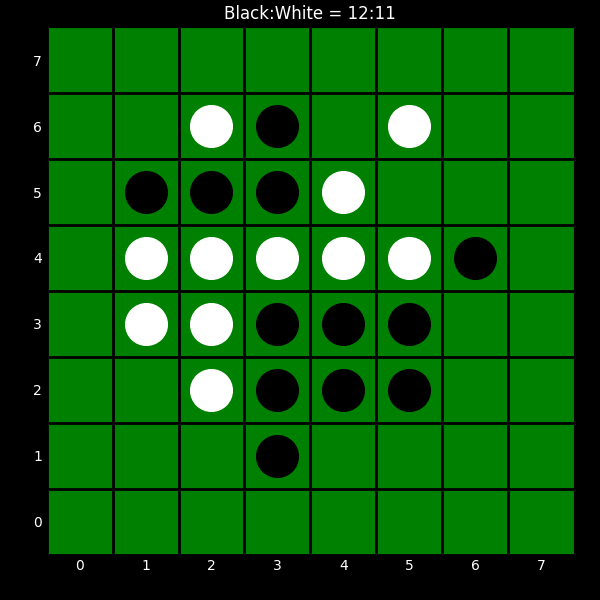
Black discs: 12
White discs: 11